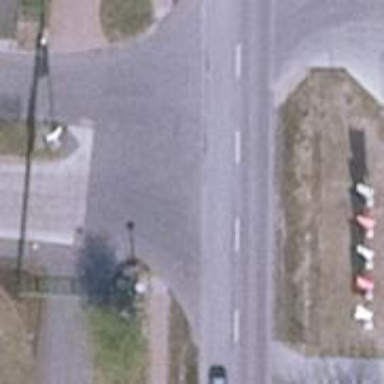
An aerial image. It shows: Secondary road with sidewalk on the left.